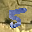
Label: 5